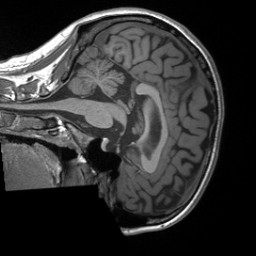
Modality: T1w
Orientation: sagittal